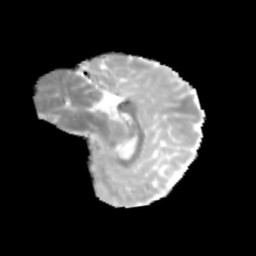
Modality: MD
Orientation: sagittal
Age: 9
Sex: female
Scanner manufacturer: siemens
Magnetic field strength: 3 T
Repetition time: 3.8 s
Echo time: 0.07 s